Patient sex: M
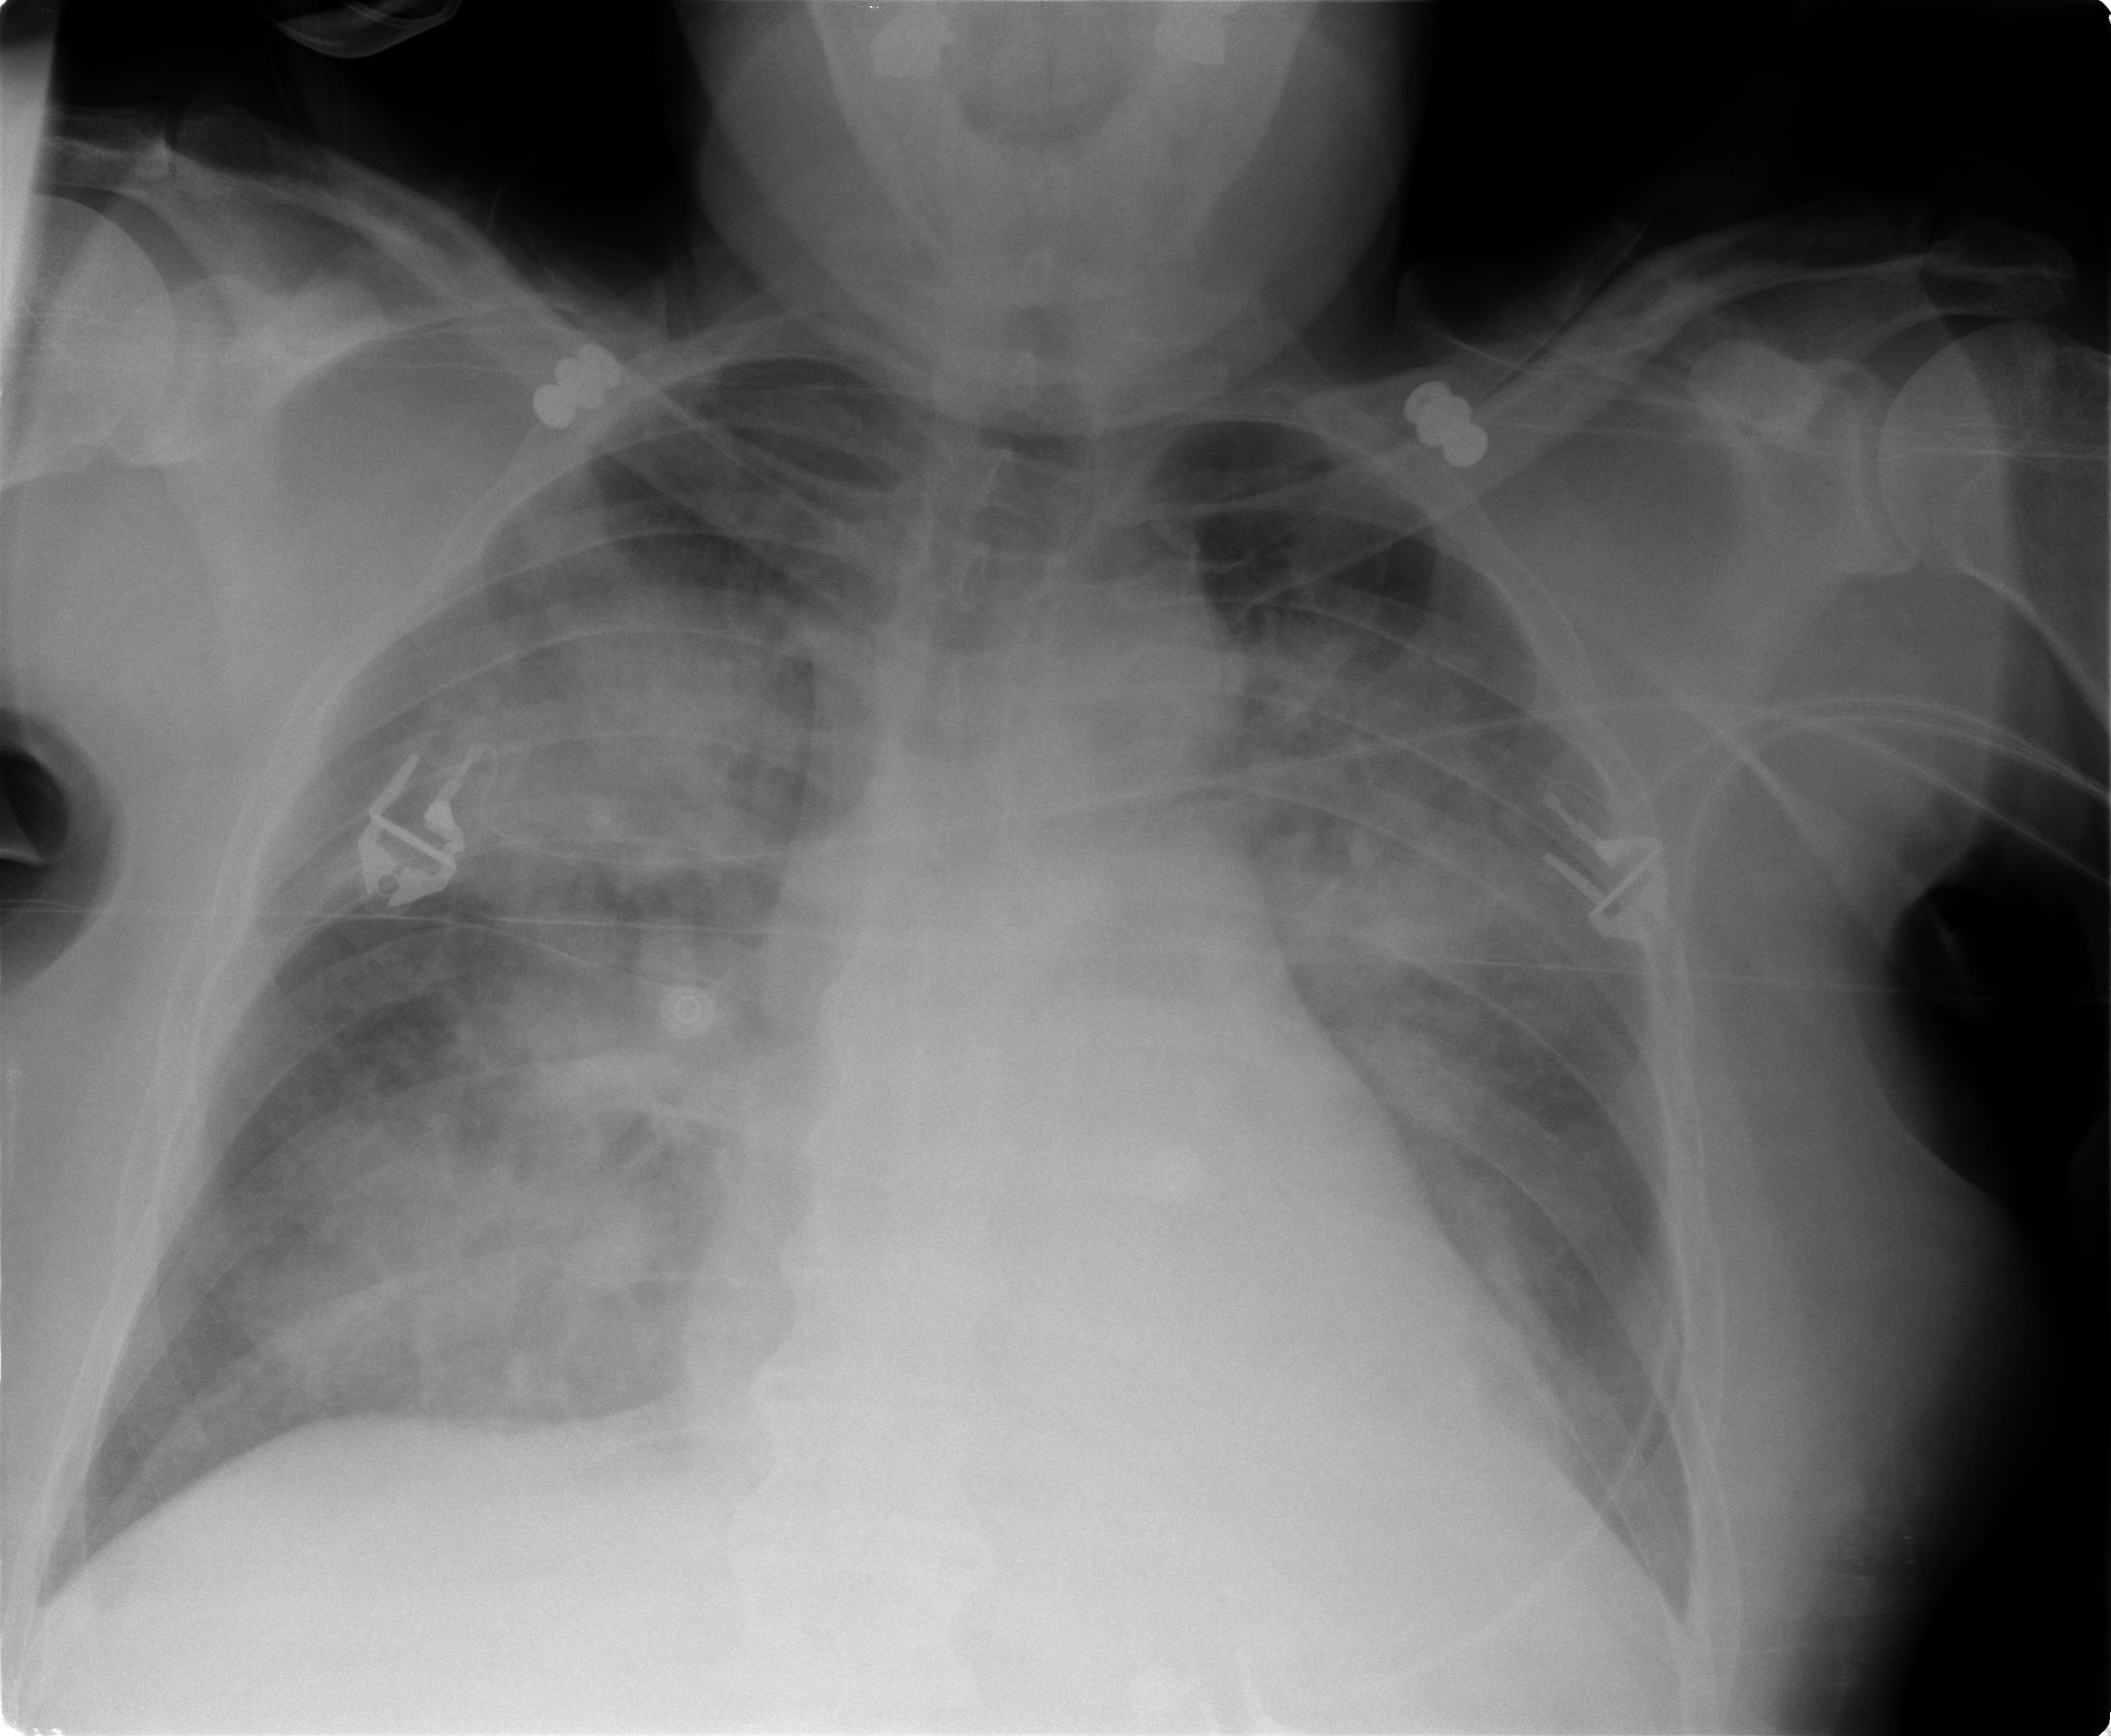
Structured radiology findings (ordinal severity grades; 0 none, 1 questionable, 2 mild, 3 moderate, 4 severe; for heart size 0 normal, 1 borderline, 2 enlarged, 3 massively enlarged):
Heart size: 2
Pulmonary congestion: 3
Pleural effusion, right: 0
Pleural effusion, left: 0
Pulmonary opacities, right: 3
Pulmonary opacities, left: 2
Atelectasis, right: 2
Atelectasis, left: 2